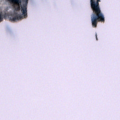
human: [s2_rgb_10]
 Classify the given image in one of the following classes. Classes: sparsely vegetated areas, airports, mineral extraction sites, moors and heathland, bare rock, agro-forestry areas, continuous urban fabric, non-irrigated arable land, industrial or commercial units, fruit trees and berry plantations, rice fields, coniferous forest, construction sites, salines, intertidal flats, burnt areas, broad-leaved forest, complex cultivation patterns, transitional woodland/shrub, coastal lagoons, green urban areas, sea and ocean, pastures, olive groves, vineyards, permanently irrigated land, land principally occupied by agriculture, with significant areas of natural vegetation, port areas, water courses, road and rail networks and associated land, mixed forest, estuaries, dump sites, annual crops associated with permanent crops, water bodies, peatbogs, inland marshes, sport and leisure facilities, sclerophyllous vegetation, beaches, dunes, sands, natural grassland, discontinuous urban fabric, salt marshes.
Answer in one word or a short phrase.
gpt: transitional woodland/shrub, water bodies